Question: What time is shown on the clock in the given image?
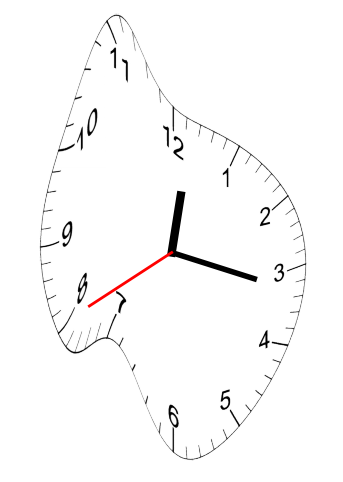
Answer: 12:16:40